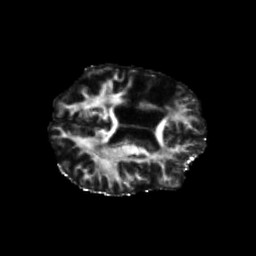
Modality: FA
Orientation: axial
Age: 53
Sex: female
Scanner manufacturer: siemens
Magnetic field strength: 3 T
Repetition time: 5.25 s
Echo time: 0.08 s